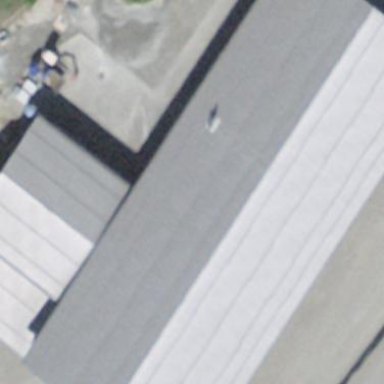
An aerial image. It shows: Commercial building.